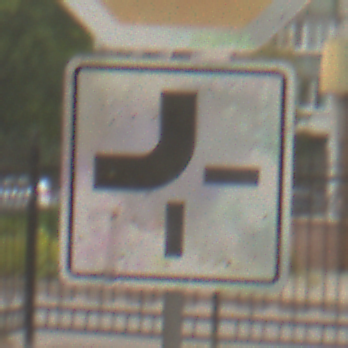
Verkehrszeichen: VerlaufVorfahrtsstrasse2
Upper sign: Stop
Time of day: MorningAfternoon
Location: Outdoor (Urban)
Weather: Overcast
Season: NotSpecified
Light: Natural